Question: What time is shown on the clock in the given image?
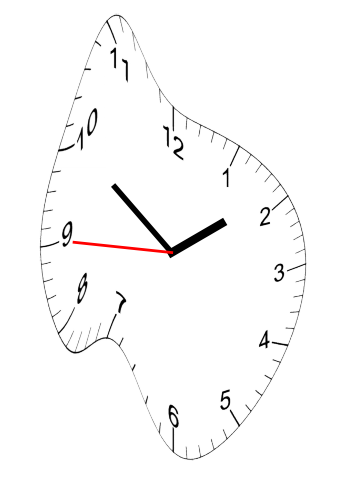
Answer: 01:50:45